Interaction volume radius: 10 \u00c5
Interaction volume height: 25 \u00c5
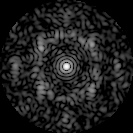
Disorder parameter: 0.6844